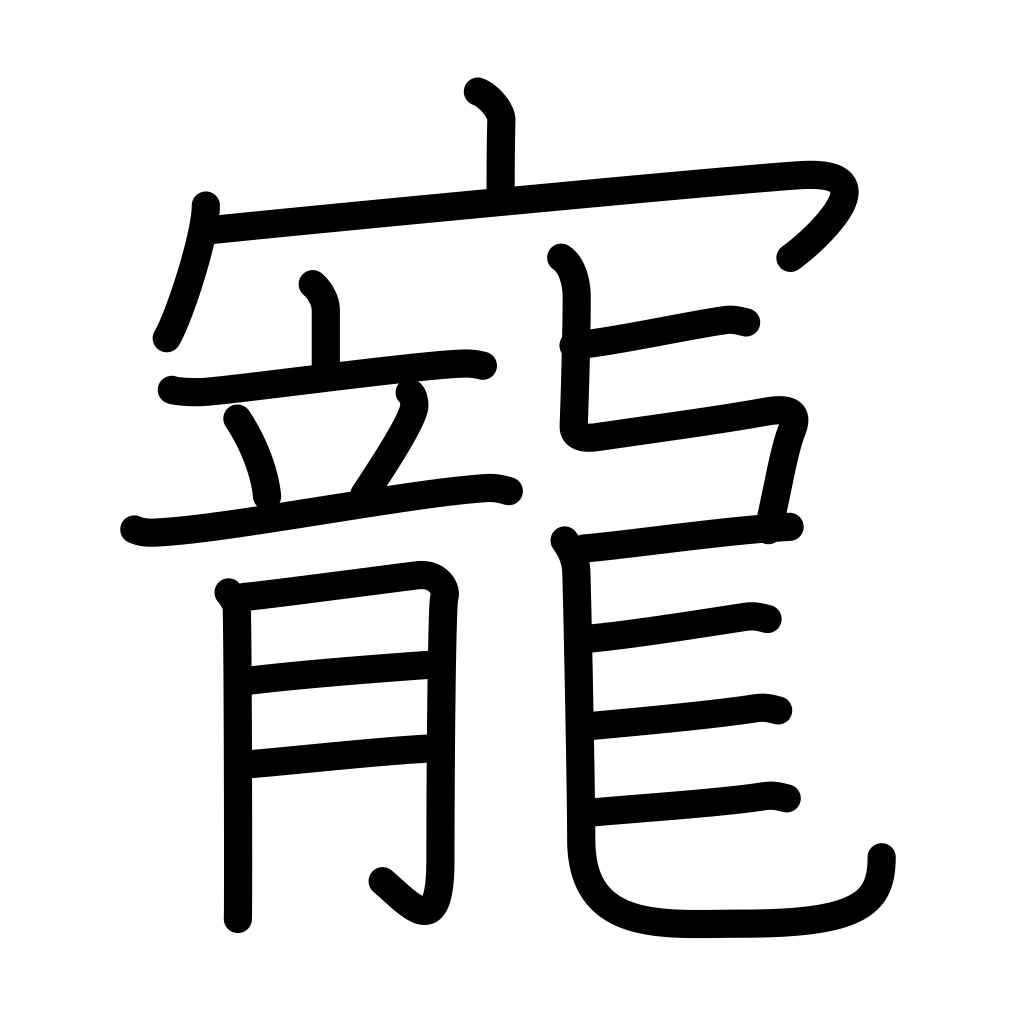
Meaning: affection, love, patronage